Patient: sex F, age 73
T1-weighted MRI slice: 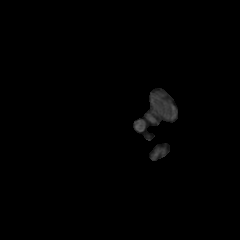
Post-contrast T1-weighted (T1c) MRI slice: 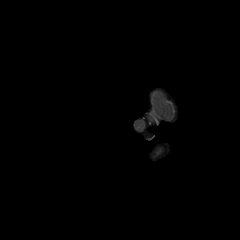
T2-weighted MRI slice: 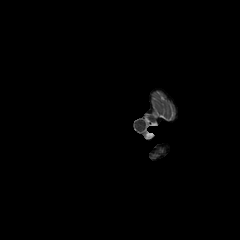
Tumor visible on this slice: no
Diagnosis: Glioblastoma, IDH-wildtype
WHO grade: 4